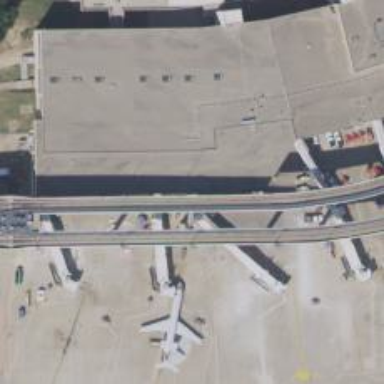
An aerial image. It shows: Airport gate.